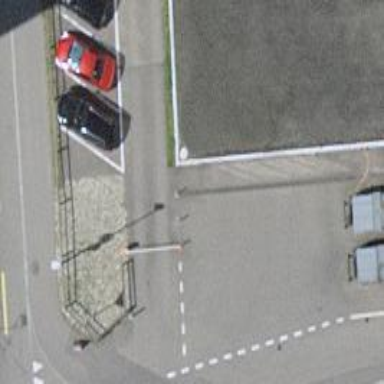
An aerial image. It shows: Lift gate barrier.